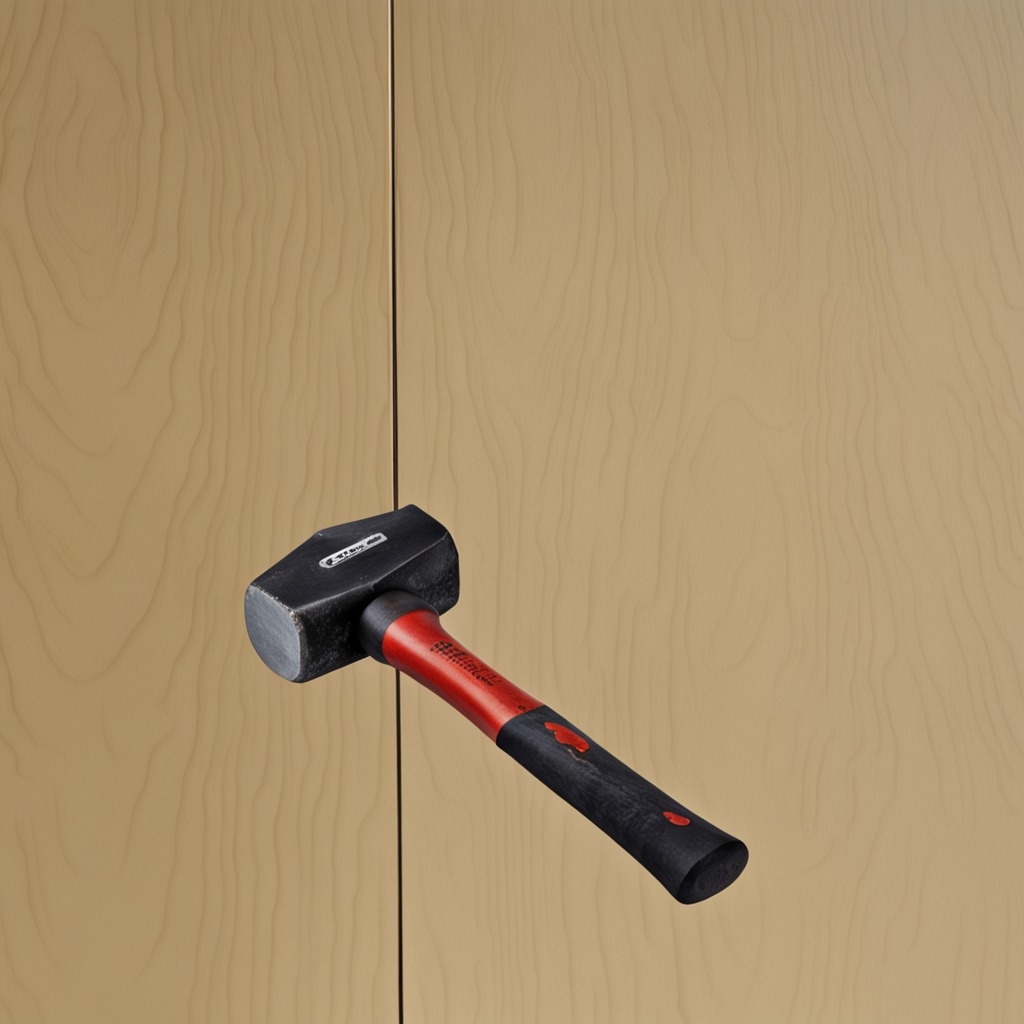
A hammer lying on the plywood surface in a paint workshop lit by afternoon window light.